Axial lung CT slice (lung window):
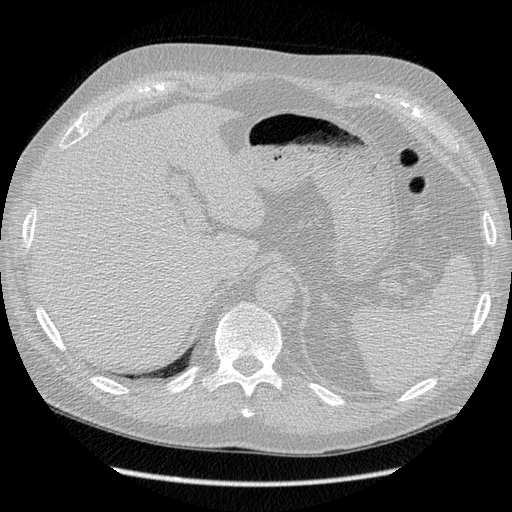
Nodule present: no